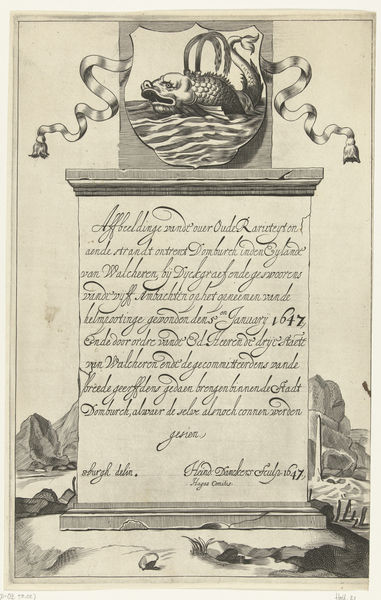
Titel: Titelprent voor de serie oudheden gevonden op het strand van Walcheren in 1647
Künstler: Hendrick Danckerts
Standort: Amsterdam
Institution: Rijksmuseum
Schlagwörter: white, black, gray, grey, print, rock, rocks, sky, stone, mountain, mountains, ocean, sea, water, waves, message, ribbon, grass, river, drawing, black and white, mouth, sketch, tail, writing, monument, statue, beach, letters, flag, rectangle, inscription, box, engraving, pencil, england, crest, animal, mark, gras, shield, fish, dragon, calligraphy, script, land, latin, monster, text, words, banner, nice, scales, literature, pig, tablet, chip, alter, scrolls, swim, fin, poem, hook, document, creme, a, cursive, 1647, sigill, diploma, wawes, water dragon